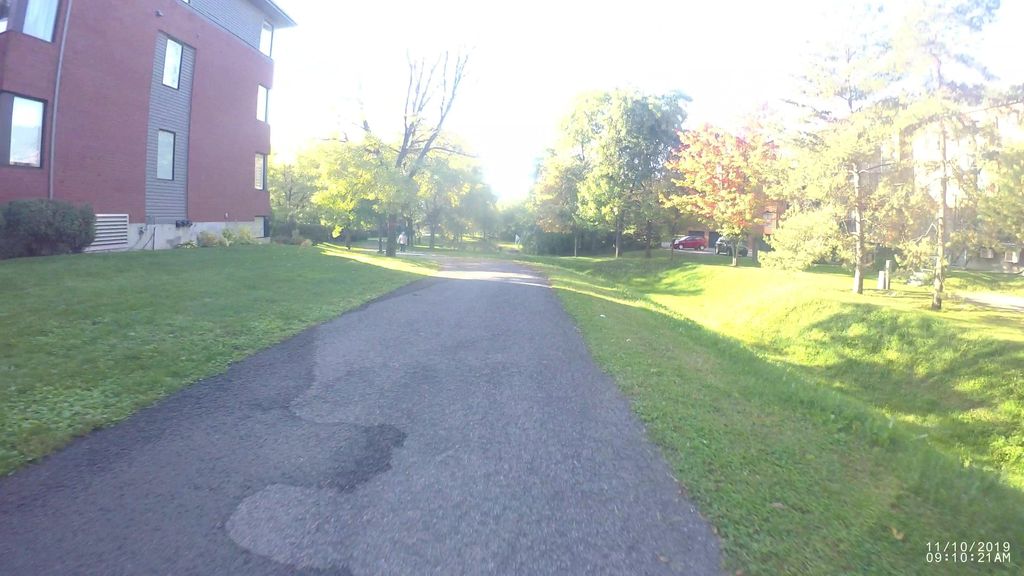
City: montreal